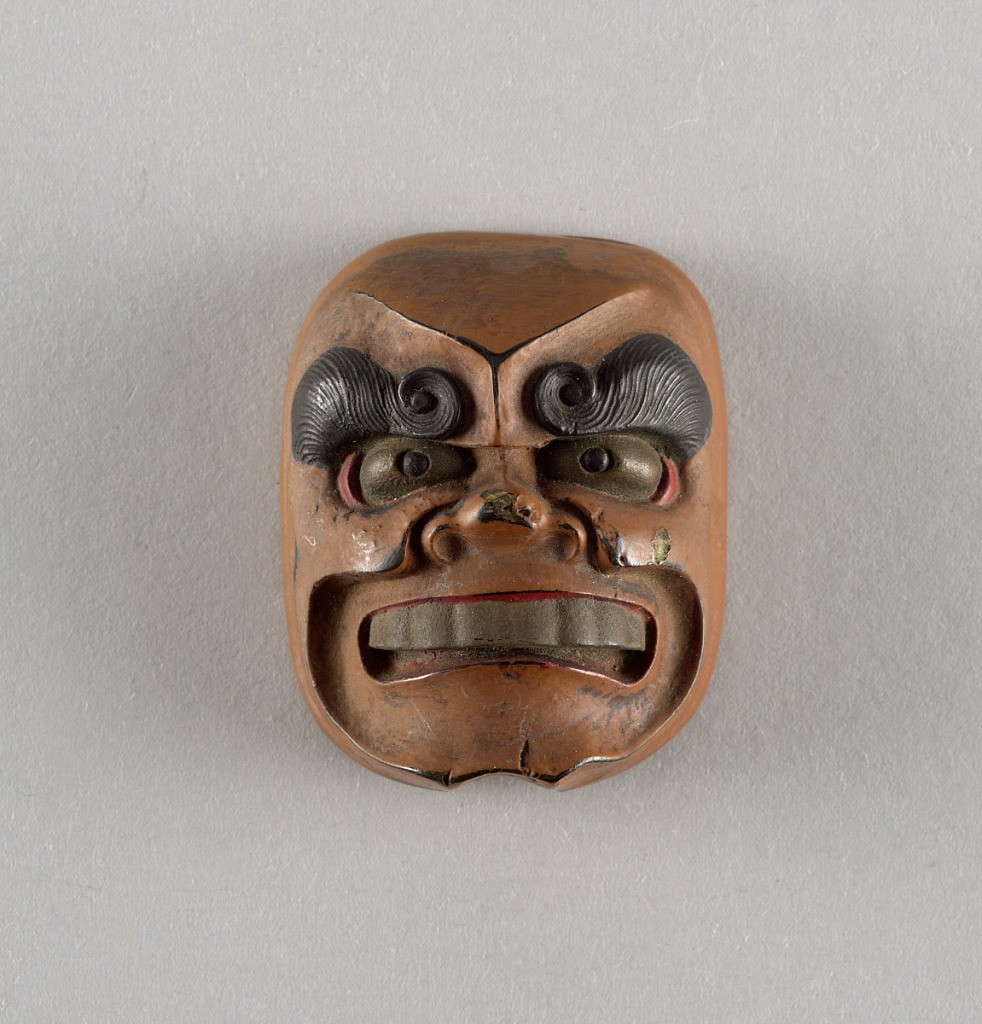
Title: Netsuke
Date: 18th century
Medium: lacquered papier-mache
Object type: Miniature mask
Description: Mask with heavy eyebrows spiraled at inner corners and wide grinning mouth. Inside of mouth and corners of eyes are lacquered red, the eyebrows and pupils black, and the eyeballs and teeth gold. The inside of the mask is lacquered brown.